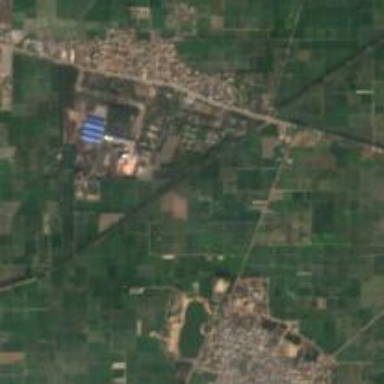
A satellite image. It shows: Industrial area with sugar refinery.